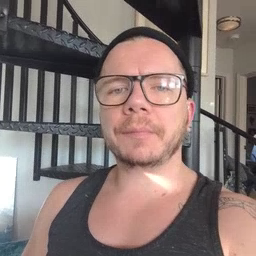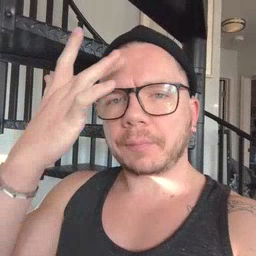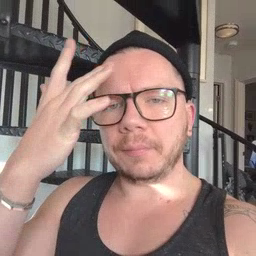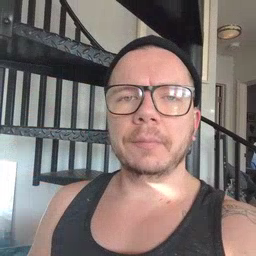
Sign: sick